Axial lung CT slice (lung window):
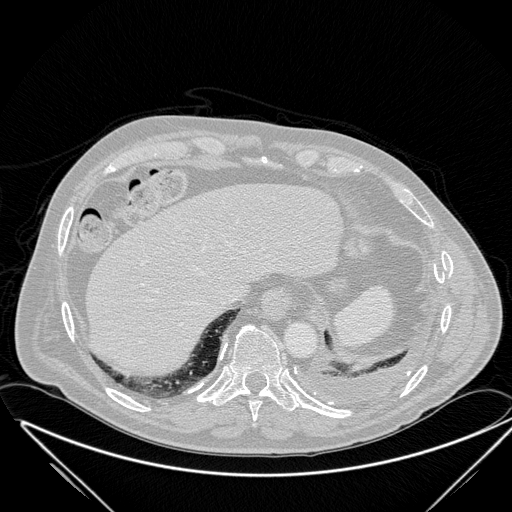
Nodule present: no